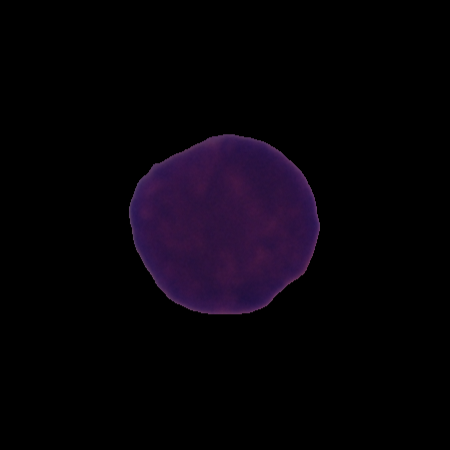
Label: cancer